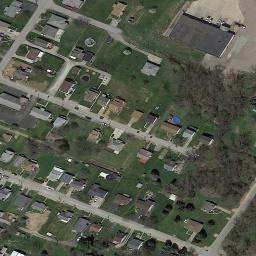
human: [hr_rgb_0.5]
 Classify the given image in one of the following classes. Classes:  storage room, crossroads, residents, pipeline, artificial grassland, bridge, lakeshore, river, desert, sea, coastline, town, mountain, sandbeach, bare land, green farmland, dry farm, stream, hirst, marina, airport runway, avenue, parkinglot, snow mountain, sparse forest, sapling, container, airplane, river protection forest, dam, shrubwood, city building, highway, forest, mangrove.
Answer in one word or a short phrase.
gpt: town